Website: apple
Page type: receipt
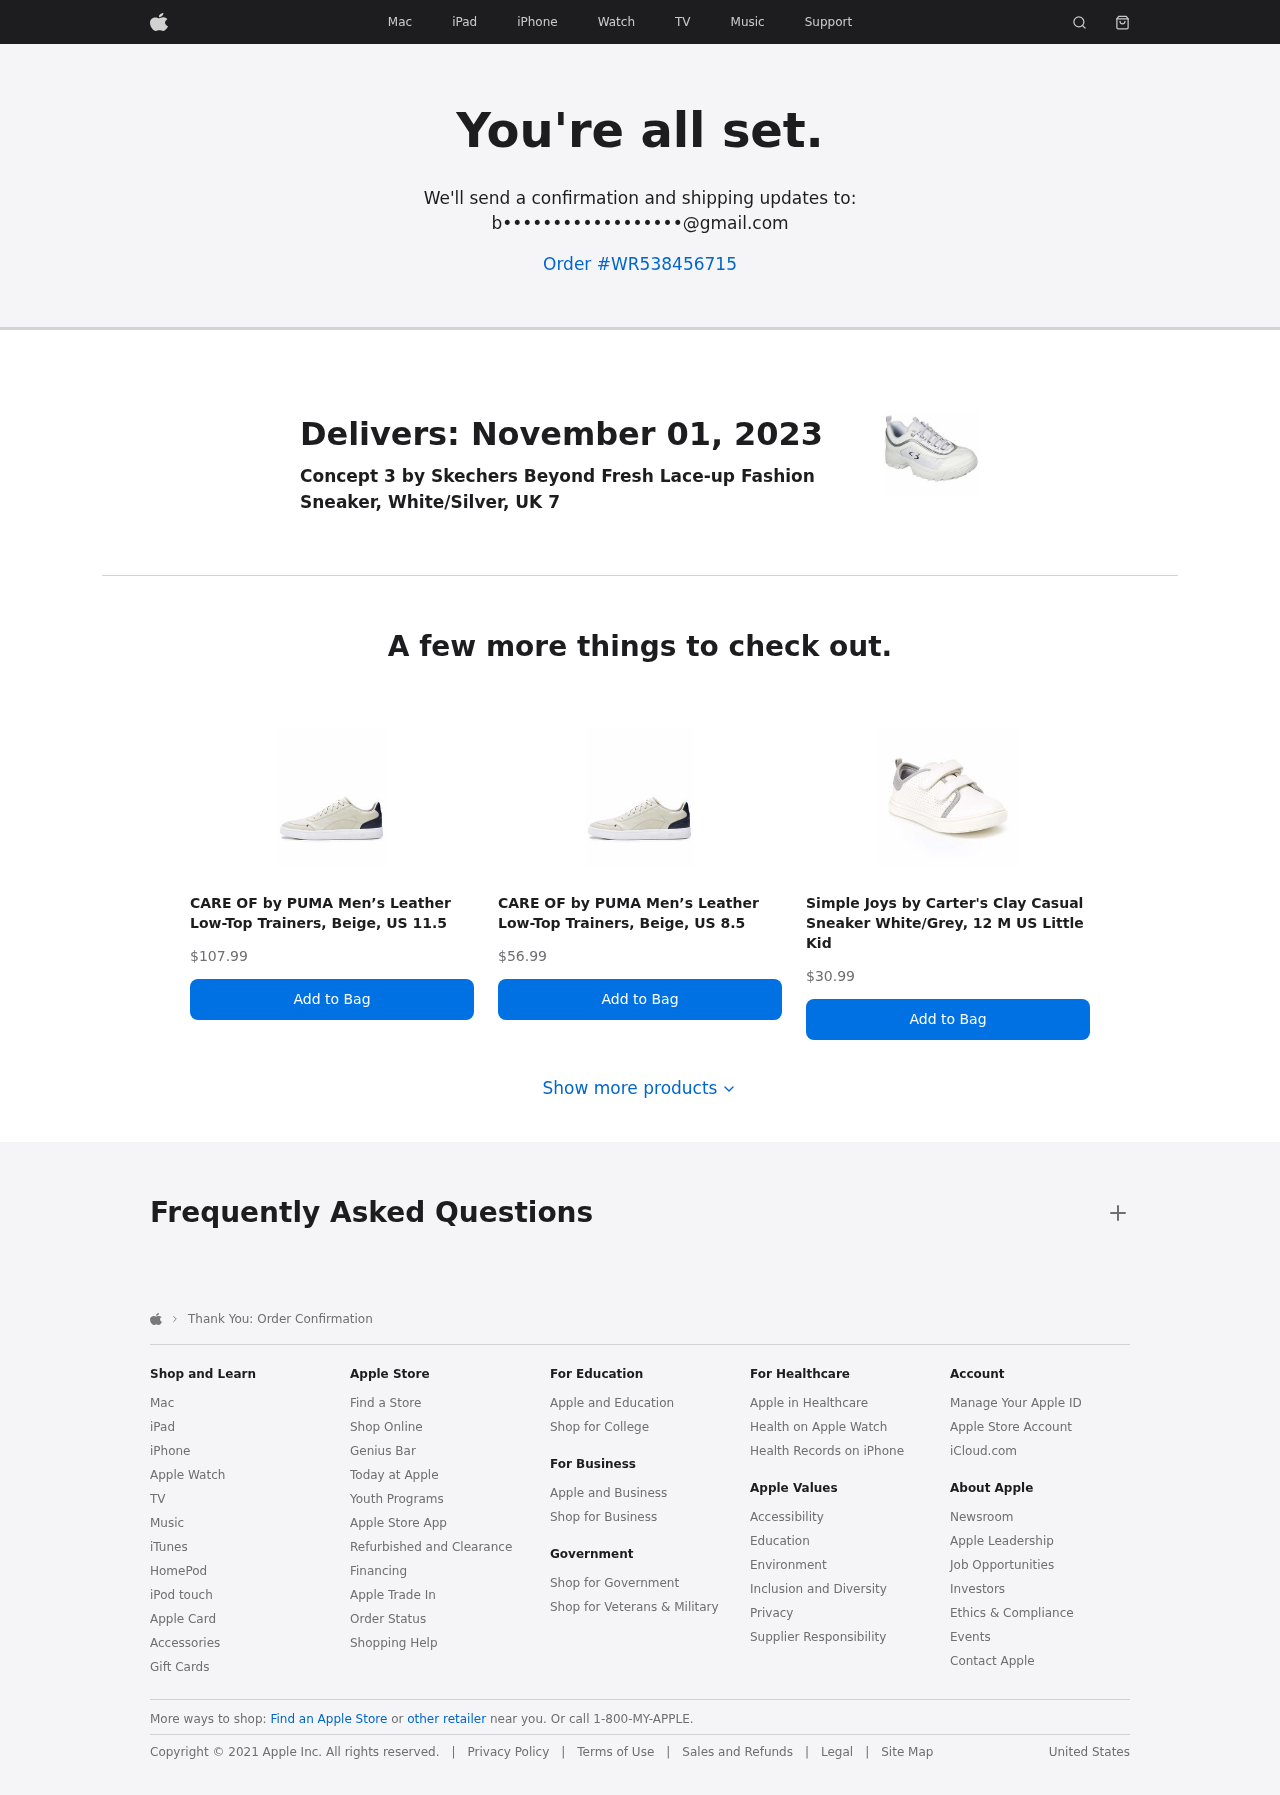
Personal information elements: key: PII_EMAIL
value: b••••••••••••••••••@gmail.com
Product elements: key: PRODUCT1_NAME
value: Concept 3 by Skechers Beyond Fresh Lace-up Fashion Sneaker, White/Silver, UK 7
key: PRODUCT2_NAME
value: CARE OF by PUMA Men’s Leather Low-Top Trainers, Beige, US 11.5
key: PRODUCT2_PRICE
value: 107.99
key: PRODUCT3_NAME
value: CARE OF by PUMA Men’s Leather Low-Top Trainers, Beige, US 8.5
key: PRODUCT3_PRICE
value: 56.99
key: PRODUCT4_NAME
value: Simple Joys by Carter's Clay Casual Sneaker White/Grey, 12 M US Little Kid
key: PRODUCT4_PRICE
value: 30.99
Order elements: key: ORDER_ID
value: WR538456715
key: ORDER_DELIVERY_DATE
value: November 01, 2023